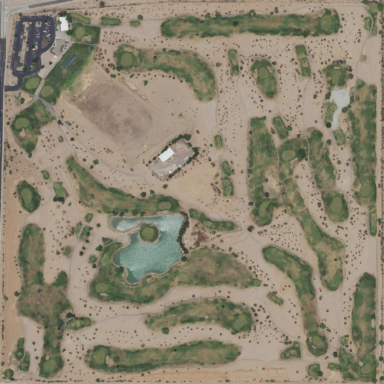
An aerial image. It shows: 18-hole golf course.